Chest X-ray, PA view. Patient: 32 years old, sex F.
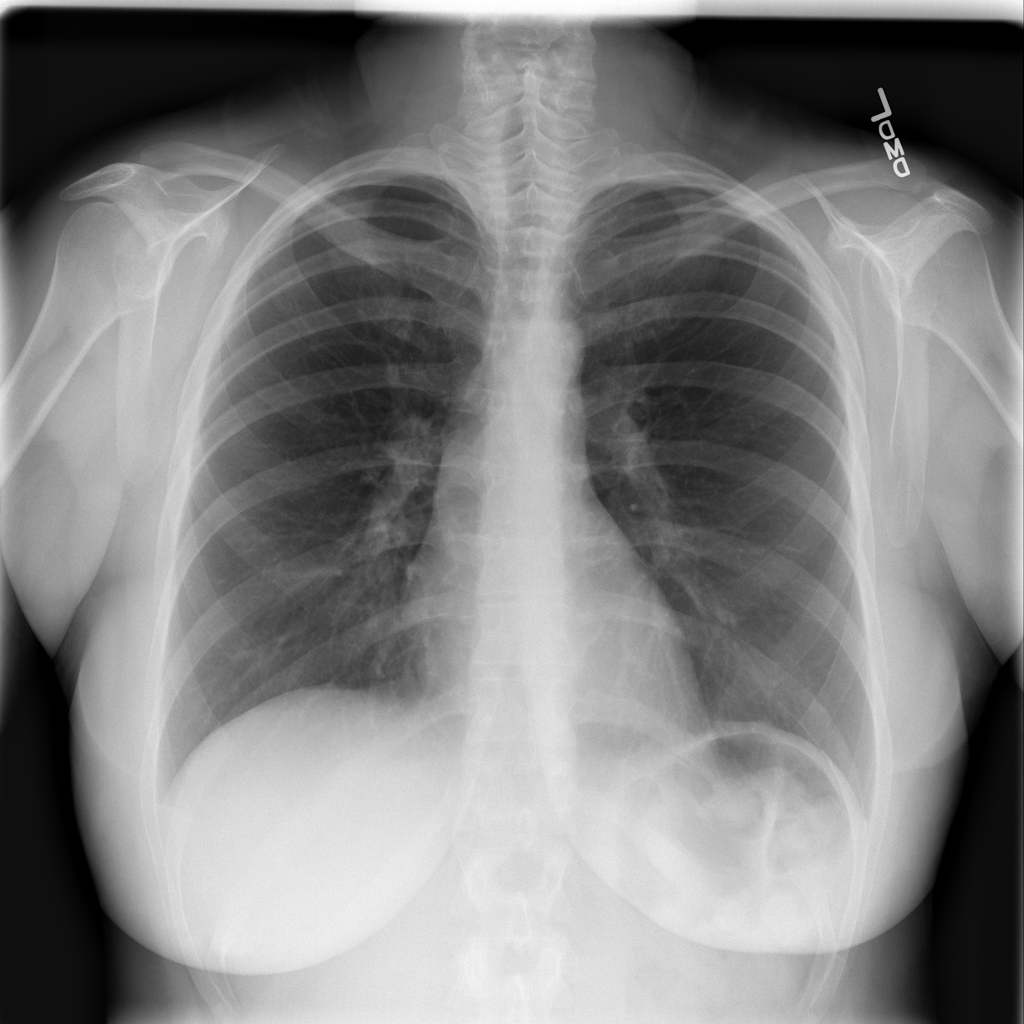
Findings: No Finding